Field crop: maize
Growth stage: 1
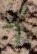
Species: atriplex